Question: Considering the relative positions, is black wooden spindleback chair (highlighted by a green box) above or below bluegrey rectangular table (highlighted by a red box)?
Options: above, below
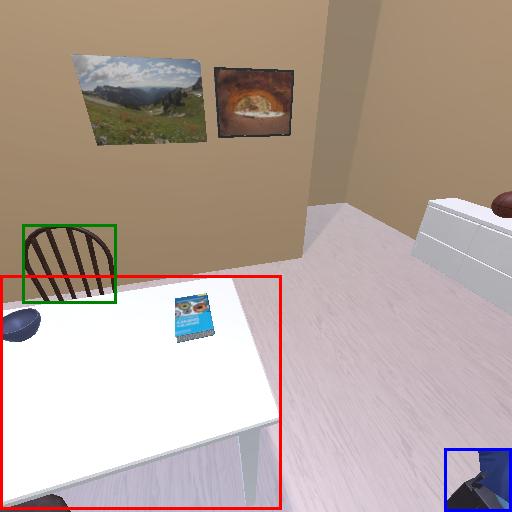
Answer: above